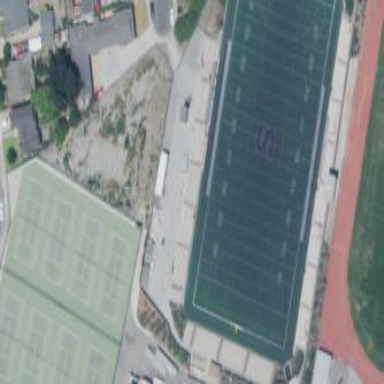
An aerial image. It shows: Artificial turf pitch used for American football.